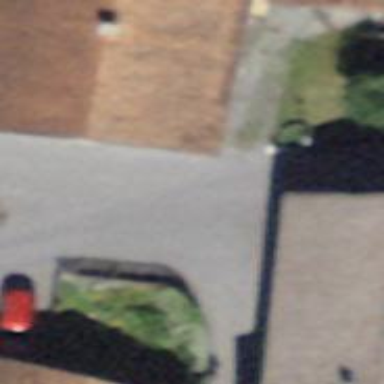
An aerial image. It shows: Asphalt road in living street.